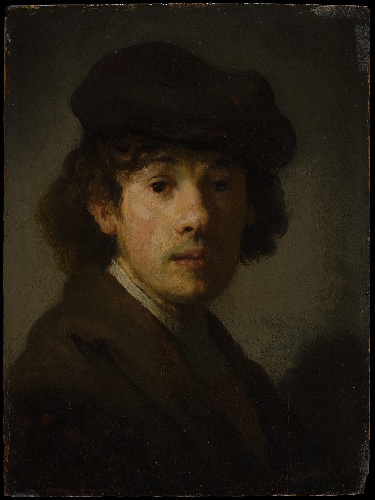
Title: Rembrandt (1606–1669) as a Young Man
Artist: Rembrandt
Artist bio: Dutch, ca. 1630–35
Object type: Painting
Classification: Paintings
Medium: Oil on wood
Dimensions: 8 5/8 x 6 1/2 in. (21.9 x 16.5 cm)
Department: European Paintings
Credit line: Bequest of Evander B. Schley, 1952
Accession year: 1953
Repository: Metropolitan Museum of Art, New York, NY
Tags: Men|Portraits|Artists